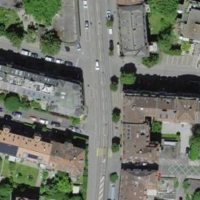
EUNIS habitat code: 54
Species observed at this site:
Larix decidua
Grus grus
Fulica atra
Fagus sylvatica
Sturnus vulgaris
Turdus viscivorus
Fringilla coelebs
Buteo buteo
Columba palumbus
Juglans regia
Chroicocephalus ridibundus
Coenonympha pamphilus
Acer campestre
Abies alba
Pica pica
Falco tinnunculus